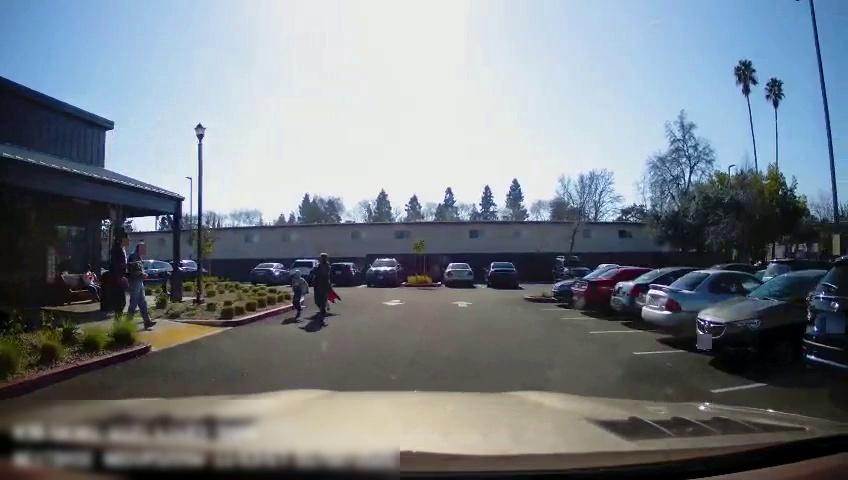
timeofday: Day
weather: Sunny
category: Drivable Space
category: Pedestrians
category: Vehicles | Car
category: Vehicles | SUV
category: Vehicles | Car
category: Vehicles | SUV
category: Pedestrians
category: Pedestrians
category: Pedestrians
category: Vehicles | Car
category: Vehicles | Car
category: Vehicles | SUV
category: Vehicles | Car
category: Vehicles | Car
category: Vehicles | SUV
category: Vehicles | Car
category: Vehicles | SUV
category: Vehicles | Car
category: Vehicles | Car
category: Vehicles | Car
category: Vehicles | Car
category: Vehicles | SUV
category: Vehicles | SUV
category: Pedestrians
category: Pedestrians